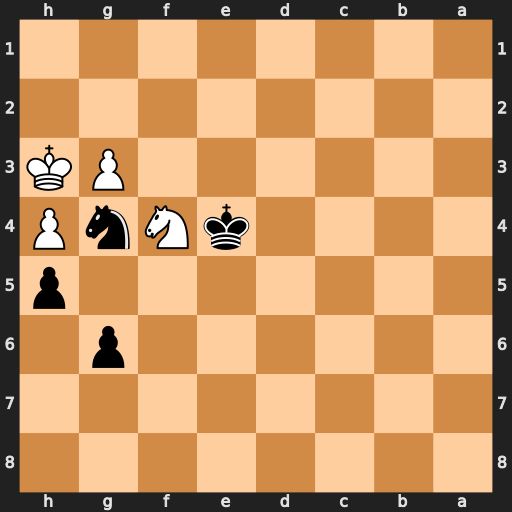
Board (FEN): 8/8/6p1/7p/4kNnP/6PK/8/8
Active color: b
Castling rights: -
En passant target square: -
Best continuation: Kf3 Nd3 Ke2